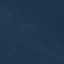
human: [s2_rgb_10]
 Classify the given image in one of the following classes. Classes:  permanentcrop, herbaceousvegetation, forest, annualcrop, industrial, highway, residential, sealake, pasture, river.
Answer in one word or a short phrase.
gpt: SeaLake